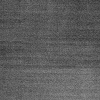
Atmospheric dust classification: dusty